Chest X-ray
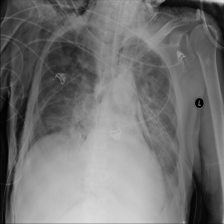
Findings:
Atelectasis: negative
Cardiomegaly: negative
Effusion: negative
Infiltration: negative
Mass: negative
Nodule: negative
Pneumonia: negative
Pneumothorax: negative
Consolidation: negative
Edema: negative
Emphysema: positive
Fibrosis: negative
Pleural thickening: negative
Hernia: negative